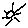
Label: sun